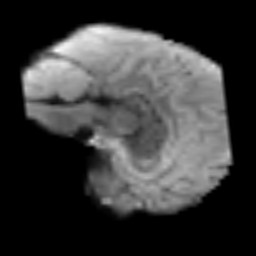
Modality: T2w
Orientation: sagittal
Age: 40
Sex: male
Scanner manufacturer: siemens
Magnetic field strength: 3 T
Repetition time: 3.2 s
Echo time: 0.081 s